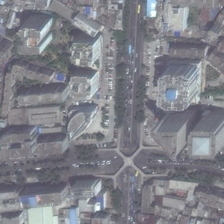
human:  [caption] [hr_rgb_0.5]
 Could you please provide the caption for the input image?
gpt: this area is the economic center of the city .

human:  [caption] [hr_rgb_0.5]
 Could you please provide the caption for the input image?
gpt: this area is the economic center of the city .

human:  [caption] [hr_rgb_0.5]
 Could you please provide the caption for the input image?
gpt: there are many cars on the road .

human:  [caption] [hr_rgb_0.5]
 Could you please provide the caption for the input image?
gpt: there are many cars on the road .

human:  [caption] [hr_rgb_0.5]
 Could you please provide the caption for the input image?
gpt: this area is the economic center of the city .